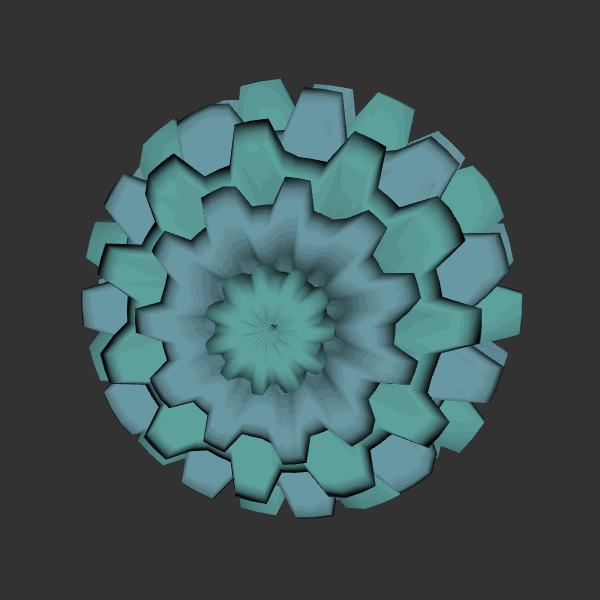
Background: dark